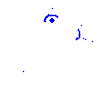
Particle: kaon